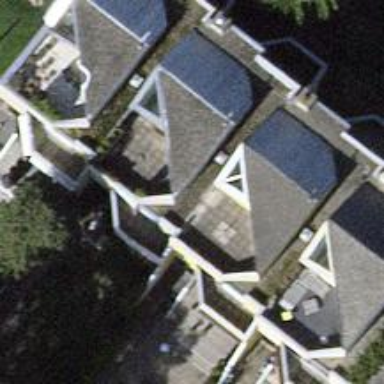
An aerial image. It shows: Terrace building.